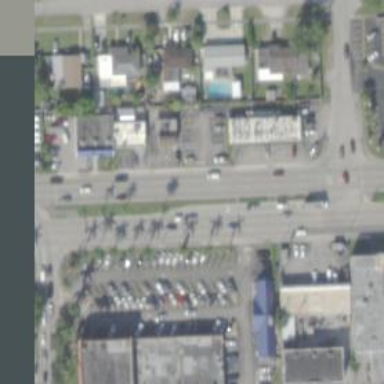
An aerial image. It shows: Primary highway with separate asphalt sidewalk.